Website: home-depot
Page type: account-selection
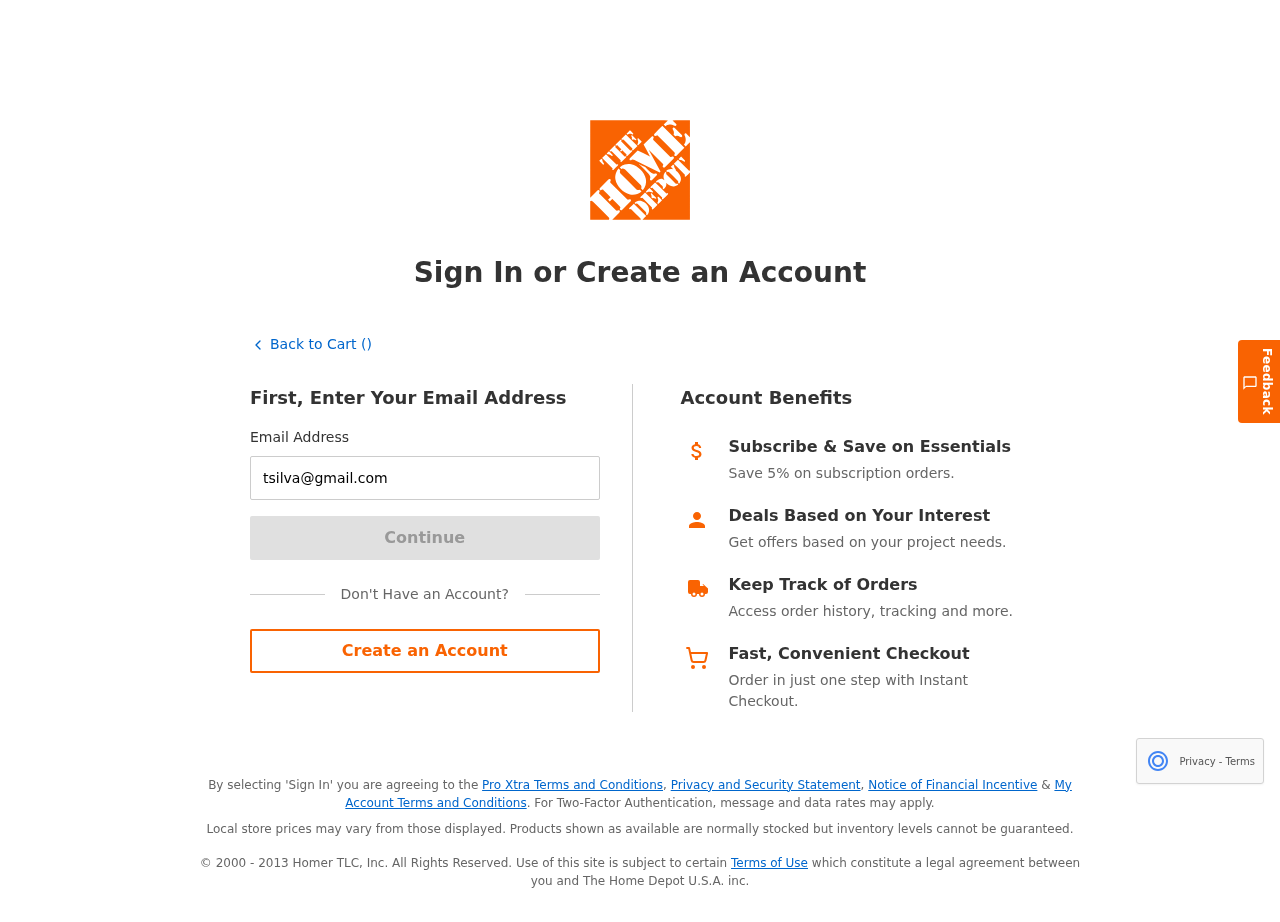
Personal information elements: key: PII_EMAIL
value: tsilva@gmail.com